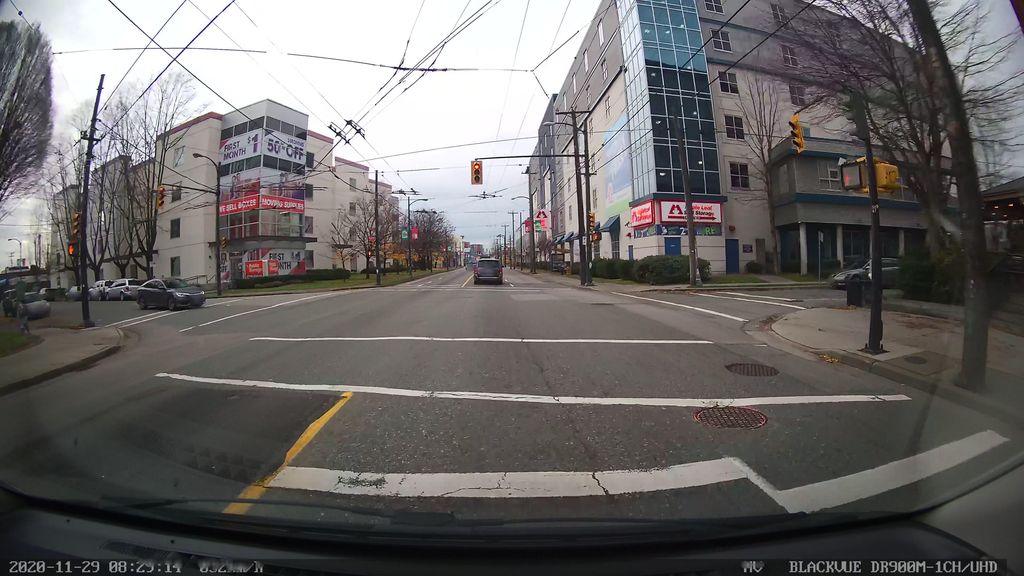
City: vancouver